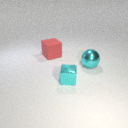
large red rubber cube to the left of large cyan metal sphere